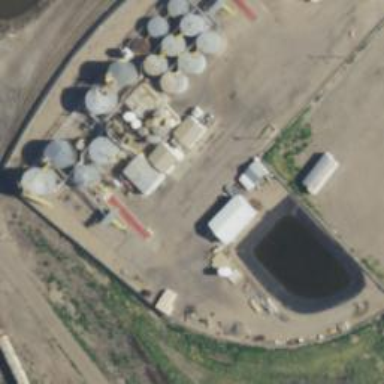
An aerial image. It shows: Storage tank with man-made structure.